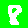
Digit: 8